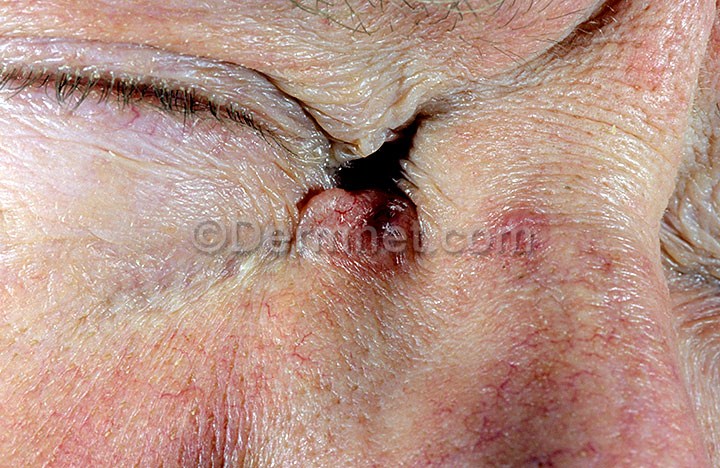
Disease: Actinic Keratosis Basal Cell Carcinoma and other Malignant Lesions